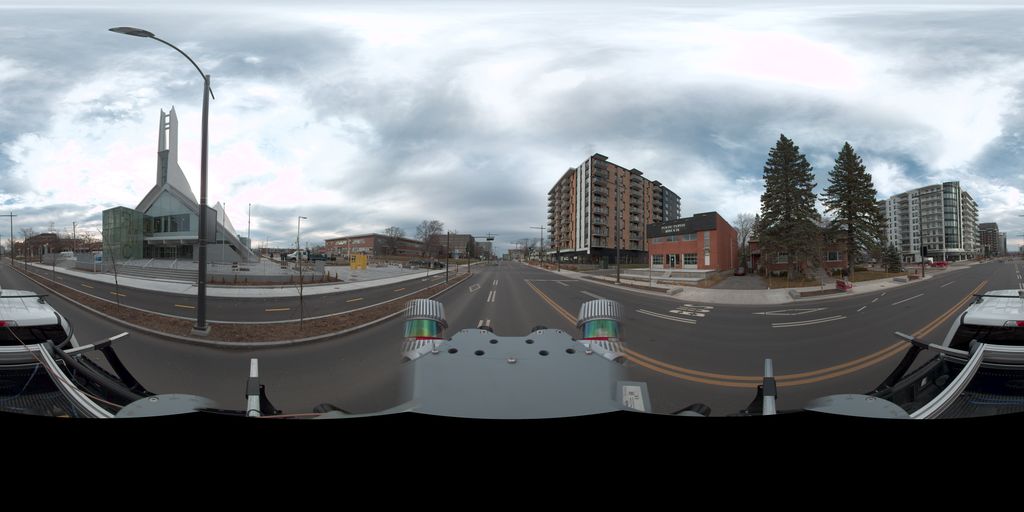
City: quebec_city